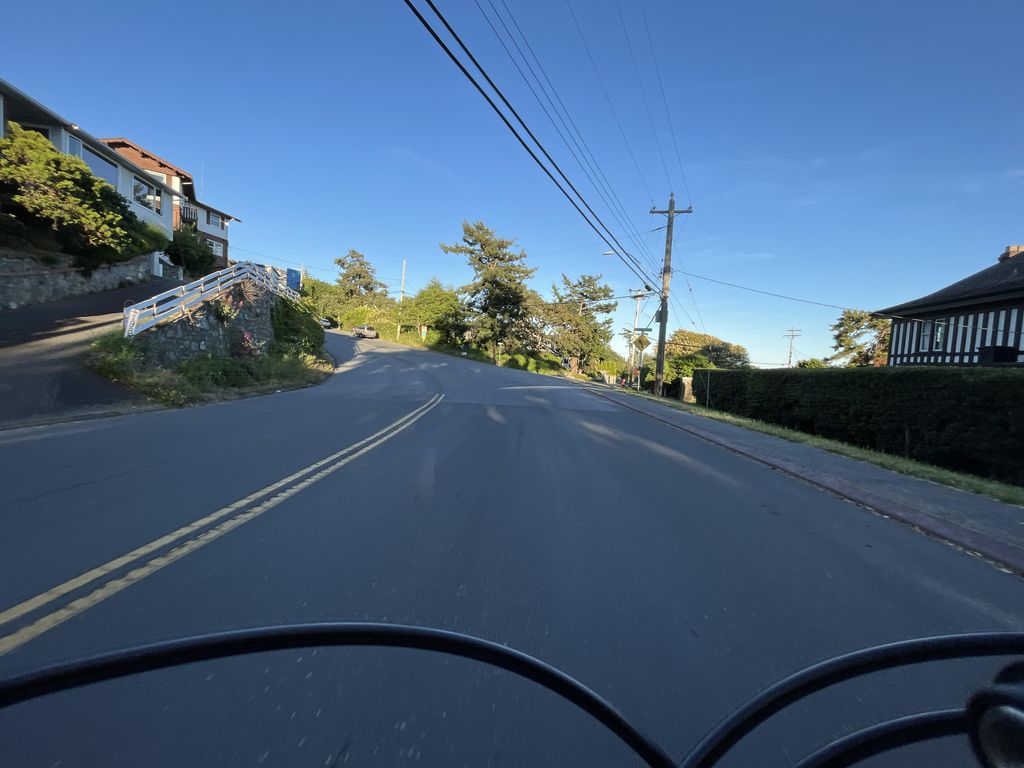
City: victoria